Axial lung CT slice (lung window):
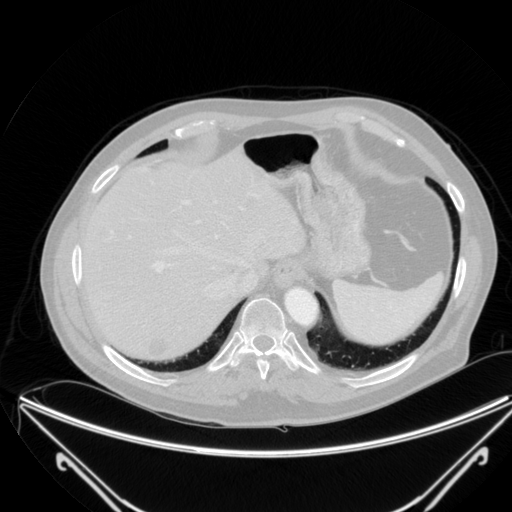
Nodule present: no